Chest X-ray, PA view. Patient: 53 years old, sex M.
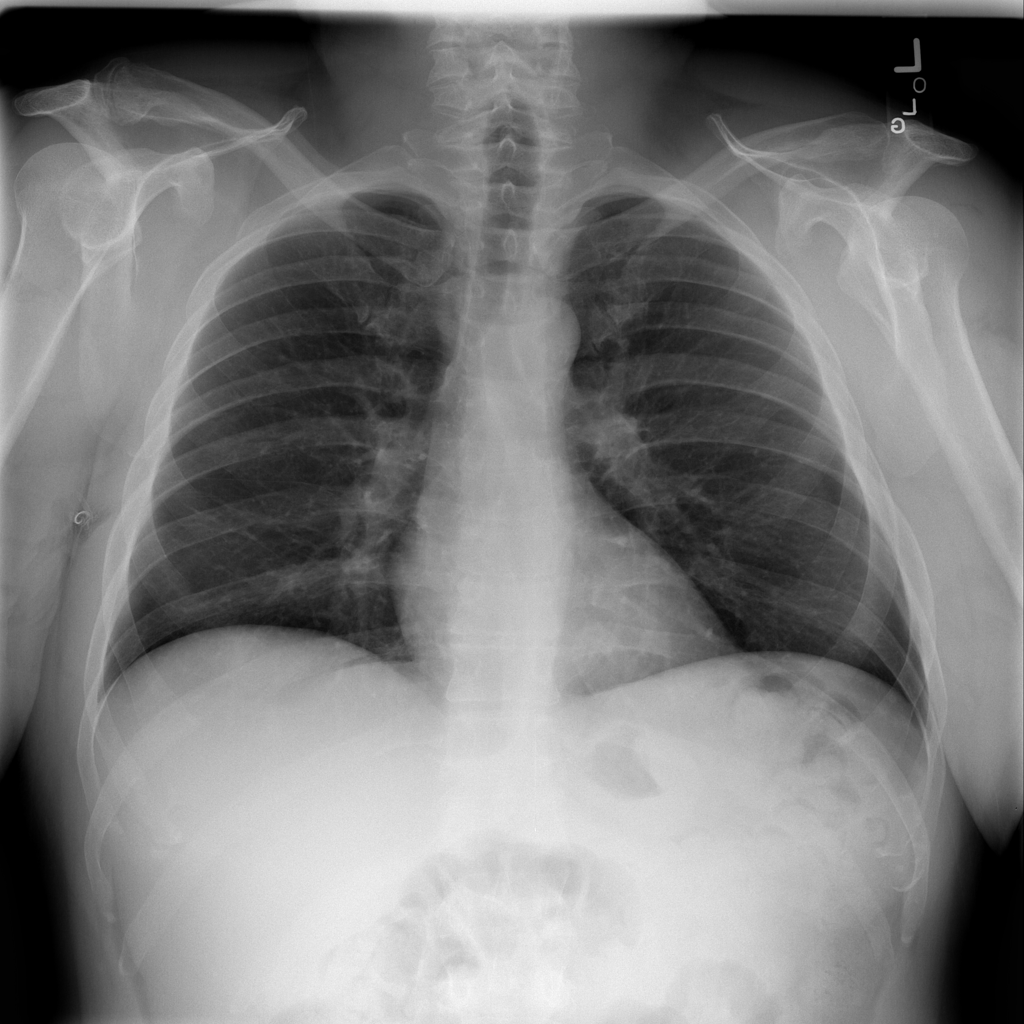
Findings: No Finding